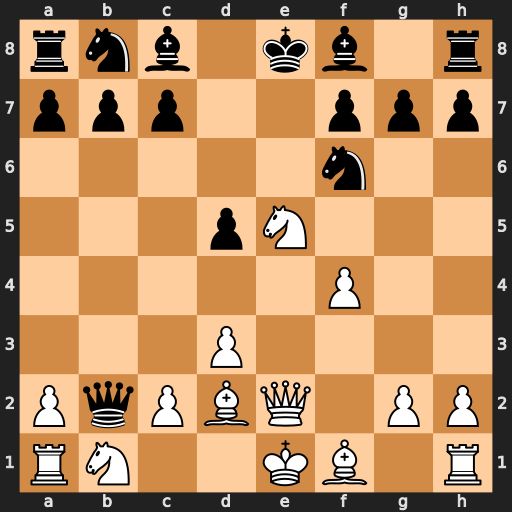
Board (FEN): rnb1kb1r/ppp2ppp/5n2/3pN3/5P2/3P4/PqPBQ1PP/RN2KB1R
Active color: w
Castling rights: KQkq
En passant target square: -
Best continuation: Nc4+ Kd8 Nxb2